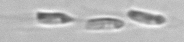
Label: Dinobryon